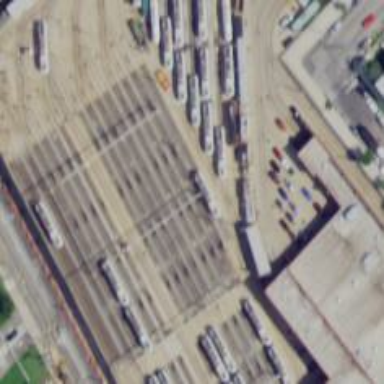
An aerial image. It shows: Tram railway service yard with electrified contact line.